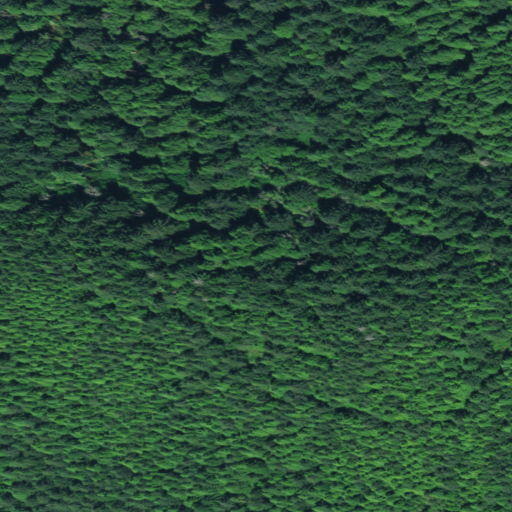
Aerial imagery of mountain in Oregon named Blodgett Peak containing evergreen forest, open development, and mixed forest